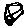
Label: house